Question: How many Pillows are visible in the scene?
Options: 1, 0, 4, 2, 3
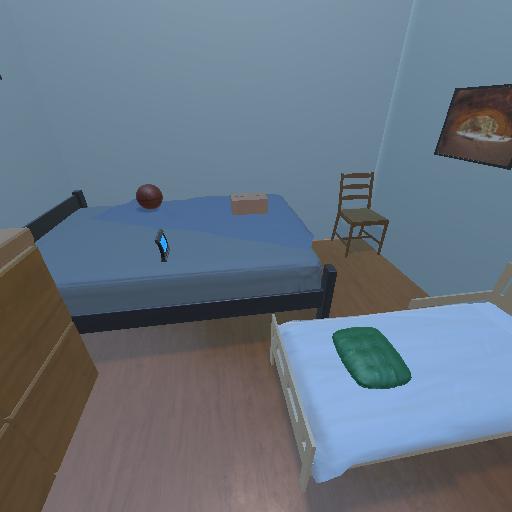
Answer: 1